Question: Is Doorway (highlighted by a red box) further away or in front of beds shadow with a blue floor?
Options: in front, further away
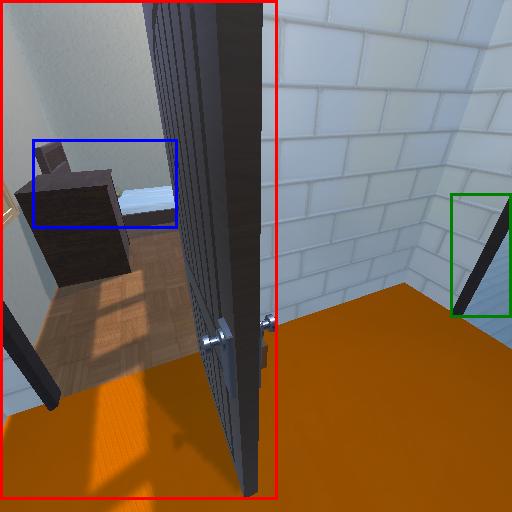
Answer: in front